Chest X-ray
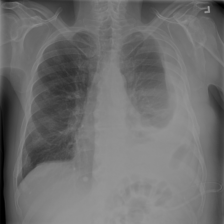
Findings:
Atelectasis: negative
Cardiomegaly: negative
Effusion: positive
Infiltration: positive
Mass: negative
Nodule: negative
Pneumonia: negative
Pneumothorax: negative
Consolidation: negative
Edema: negative
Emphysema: negative
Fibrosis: negative
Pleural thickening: negative
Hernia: negative